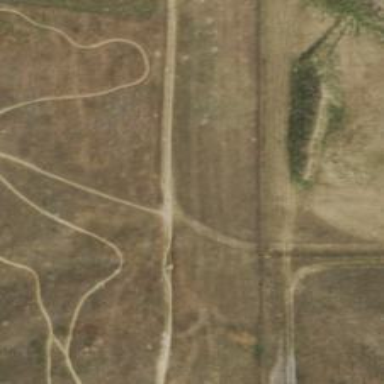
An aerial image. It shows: Cycling track located on leisure land.